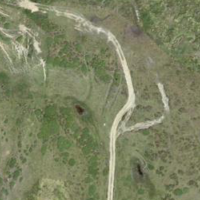
EUNIS habitat code: 26
Species observed at this site:
Plantago alpina